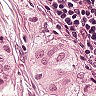
Metastatic tissue present: yes